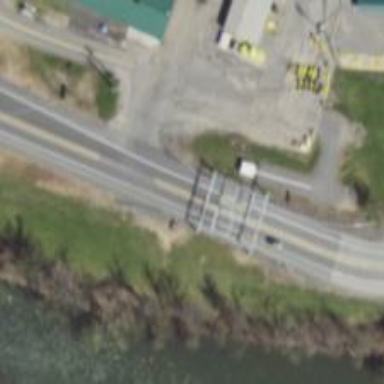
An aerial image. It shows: Toll gantry on the road.